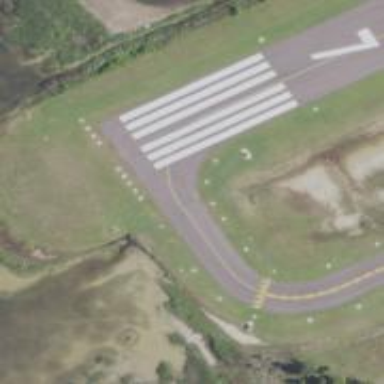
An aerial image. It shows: Asphalt runway at the airport.